【题型】解答题　【知识点】平面几何　【难度】medium
新定义：三角形两个内角的平分线相交所成的钝角称为该三角形第三个内角的好望角。

(1) 如图1，\(\angle D\) 是 \(\triangle ABC\) 中 \(\angle A\) 的好望角，\(\angle A = \alpha\)，请用含 \(\alpha\) 的代数式表示 \(\angle D\)。

(2) 如图2，在 \(\triangle ABC\) 中，\(\angle BAC\) 的平分线与经过 \(B\)，\(C\) 两点的圆交于点 \(D\)，\(E\)，且 \(\angle ACE + \angle BDE = 180^\circ\)。求证：\(\angle ADB\) 是 \(\triangle ABC\) 中 \(\angle ACB\) 的好望角。

(3) 如图3，在（2）的条件下，若 \(\angle BAC = 90^\circ\)，\(BC = 6\)，求：线段 \(AE\) 的最大值。
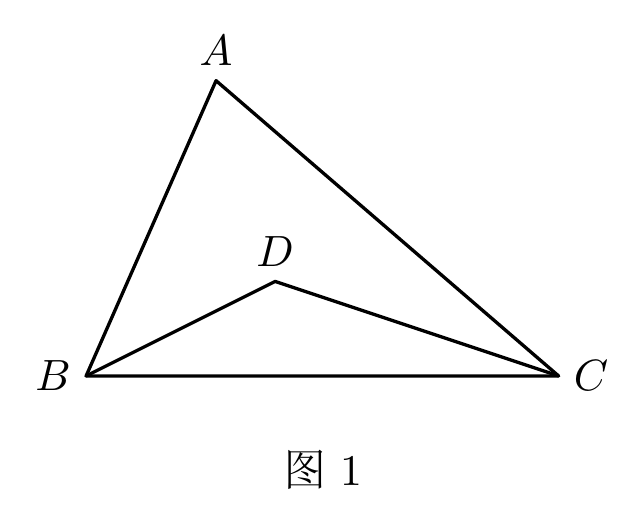
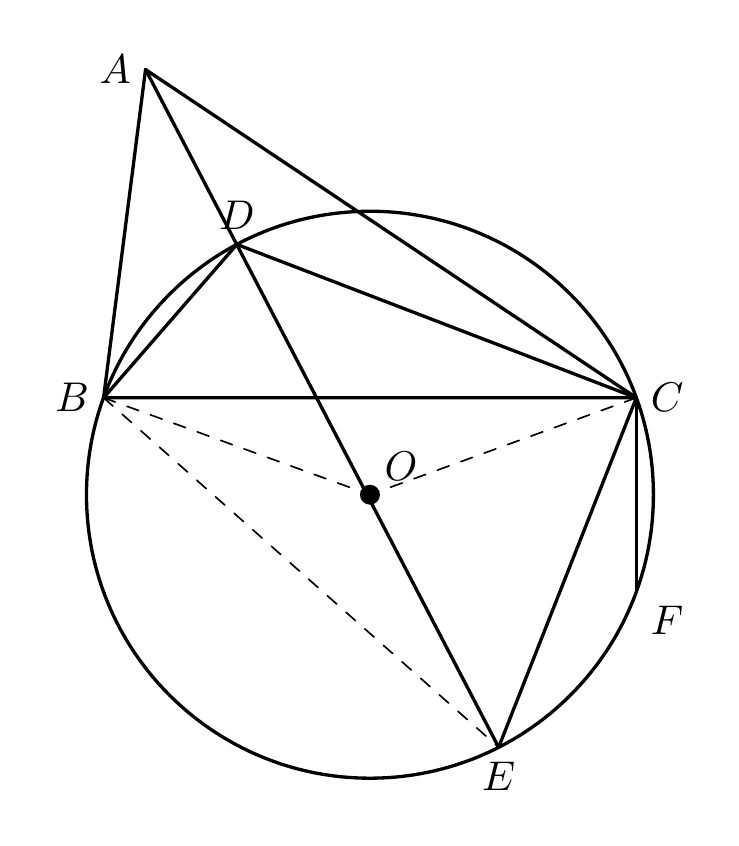
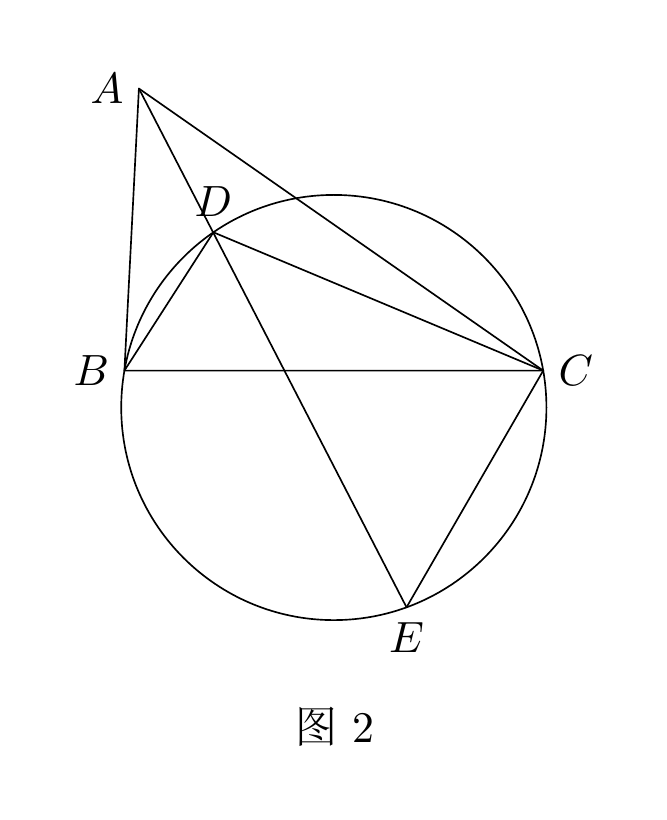
【解答】
【答案】(1) \(\angle D = 90^\circ + \frac{1}{2}\alpha\)

(2) 见解析

(3) \(6 + 3\sqrt{2}\)

【分析】

【详解】(1) 解：\(\because \angle D\) 是 \(\triangle ABC\) 中 \(\angle A\) 的好望角，

\(\therefore BD, CD\) 是 \(\triangle ABC\) 的角平分线，

\(\therefore \angle DBC = \frac{1}{2}\angle ABC, \angle DCB = \frac{1}{2}\angle ACB\)，

\(\because \angle A + \angle ABC + \angle BCA = 180^\circ\)，

\(\therefore \angle ABC + \angle BCA = 180^\circ - \angle A = 180^\circ - \alpha\)，

\(\therefore \angle DBC + \angle DCB = \frac{1}{2}\angle ABC + \frac{1}{2}\angle ACB = \frac{1}{2}(180^\circ - \alpha) = 90^\circ - \frac{1}{2}\alpha\)，

\(\therefore \angle D = 180^\circ - (\angle DBC + \angle DCB) = 180^\circ - 90^\circ + \frac{1}{2}\alpha = 90^\circ + \frac{1}{2}\alpha\)。

(2) 证明：\(\because AD\) 平分 \(\angle BAC\)，

\(\therefore \angle BAD = \angle CAD = \frac{1}{2}\angle BAC\)，

\(\because \angle BDE = \angle BCE\)，\(\angle ACE + \angle BDE = 180^\circ\)，

\(\therefore \angle ACB + \angle BCE + \angle BDE = \angle ACB + 2\angle BDE = 180^\circ\)，

\(\therefore \angle ACB = 180^\circ - 2\angle BDE\)，

\(\therefore \angle ABC = 180^\circ - \angle BAC - \angle ACB = 180^\circ - 2\angle BAD - 180^\circ + 2\angle BDE = 2\angle BDE - 2\angle BAD\)，
\(\because \angle BDE = \angle BAD + \angle ABD\)，

\(\therefore \angle ABD = \angle BDE - \angle BAD\)，

\(\therefore \angle ABC = 2\angle ABD\)，

\(\therefore BD\) 平分 \(\angle ABC\)，

又 \(\because AD\) 平分 \(\angle BAC\)，

\(\therefore \angle ADB\) 是 \(\triangle ABC\) 中 \(\angle ACB\) 的好望角。

（3）解：记圆心为 \(O\)，连接 \(OB, OC\)，连接 \(BE\)，

\(\because BD\) 平分 \(\angle ABC\)，\(AD\) 平分 \(\angle BAC\)，

\(\therefore CD\) 平分 \(\angle ACB\)，

\(\therefore \angle BDC\) 是 \(\triangle ABC\) 的好望角，而 \(\angle BAC = 90^\circ\)，

\(\therefore \angle BDC = 90^\circ + \frac{1}{2}\angle BAC = 135^\circ\)，

\(\because \angle BOC = 2\angle BEC\)，\(\angle BEC = 180^\circ - \angle BDC\)，

\(\therefore \angle BOC = 360^\circ - 2\angle BDC = 90^\circ\)，

\(\therefore \triangle BOC\) 为等腰直角三角形，

\(\because BC = 6\)，

\(\therefore OB = OC = \frac{\sqrt{2}}{2}BC = 3\sqrt{2}\)，

\(\therefore OE = 3\sqrt{2}\)，

\(\therefore AE = OA + OE = OA + 3\sqrt{2}\)，

\(\therefore\) 当 \(OA\) 最大时，\(AE\) 的值最大，

\(\because \angle BAC = 90^\circ\)，\(\angle BOC = 90^\circ\)，

\(\therefore \angle BAC + \angle BOC = 180^\circ\)，

\(\therefore A, B, O, C\) 在 \(BC\) 为直径的圆上，

\(\therefore OA\) 为直径时，最大，此时 \(OA = BC = 6\)，

\(\therefore AE\) 的最大值为 \(6 + 3\sqrt{2}\)。

【点睛】本题考查圆周角定理，垂径定理，圆的内接四边形的性质，与角平分线有关的三角形的内角和问题，三角形的外角，勾股定理等知识点，综合性强，难度大，属于压轴题，掌握好望角的定义，是解题的关键。
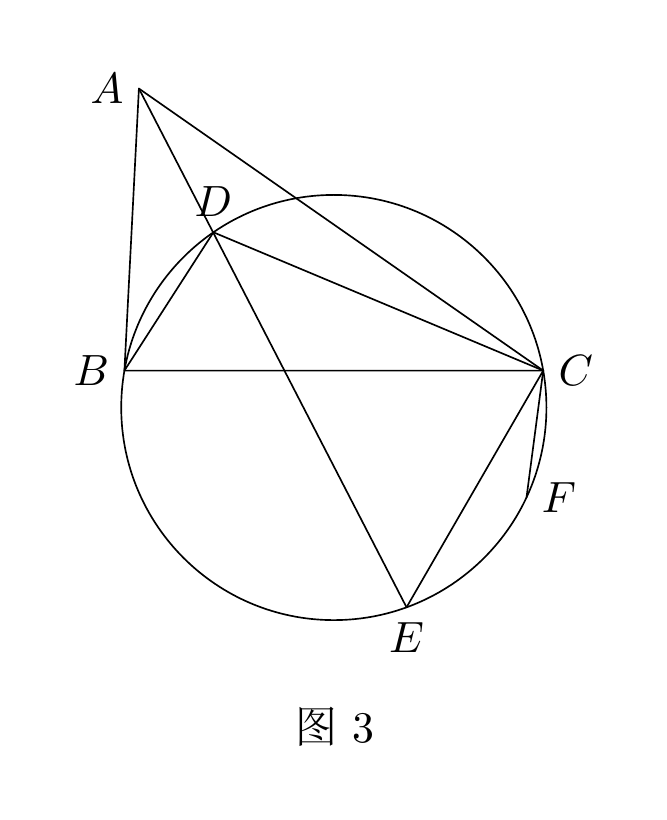